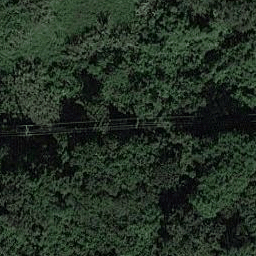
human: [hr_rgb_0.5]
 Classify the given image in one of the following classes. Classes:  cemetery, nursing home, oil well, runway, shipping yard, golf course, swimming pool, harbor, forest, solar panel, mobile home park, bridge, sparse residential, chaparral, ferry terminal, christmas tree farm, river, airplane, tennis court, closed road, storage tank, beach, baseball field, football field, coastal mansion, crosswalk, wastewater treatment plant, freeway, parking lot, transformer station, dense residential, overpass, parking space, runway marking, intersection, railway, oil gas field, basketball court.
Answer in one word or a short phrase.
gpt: forest